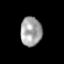
Tissue: prostate
Cell type: T cells
Senescence score: 0.1881
Nuclear area (px): 614
Mean DAPI intensity: 161.541